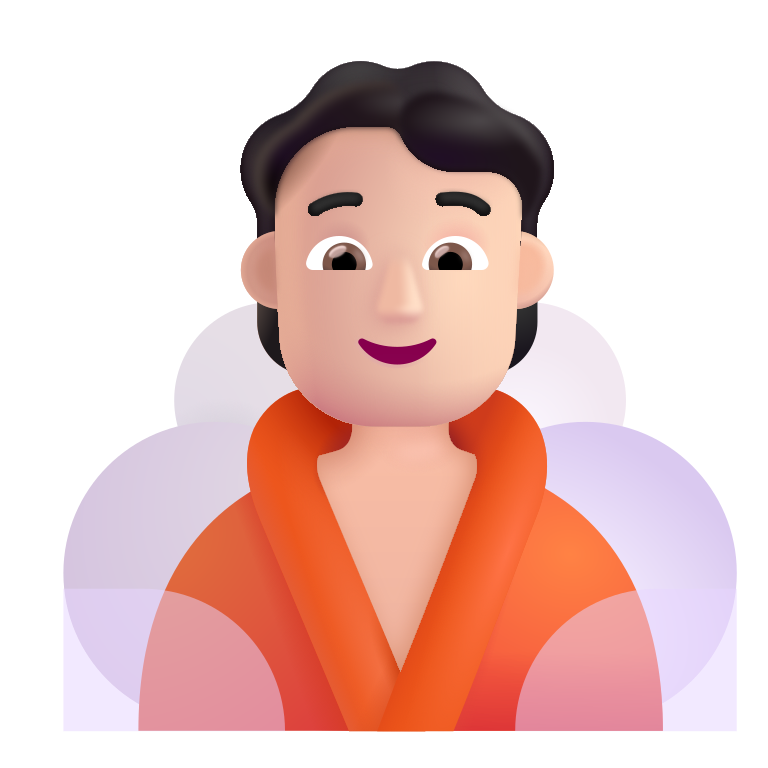
person in steamy room color light